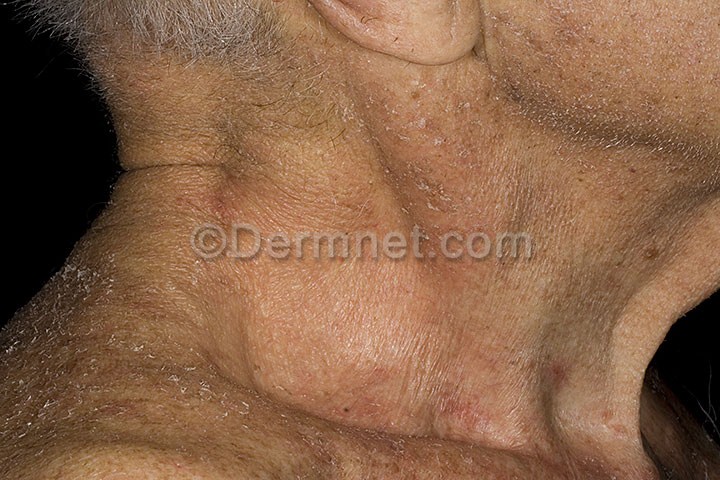
Disease: Exanthems and Drug Eruptions